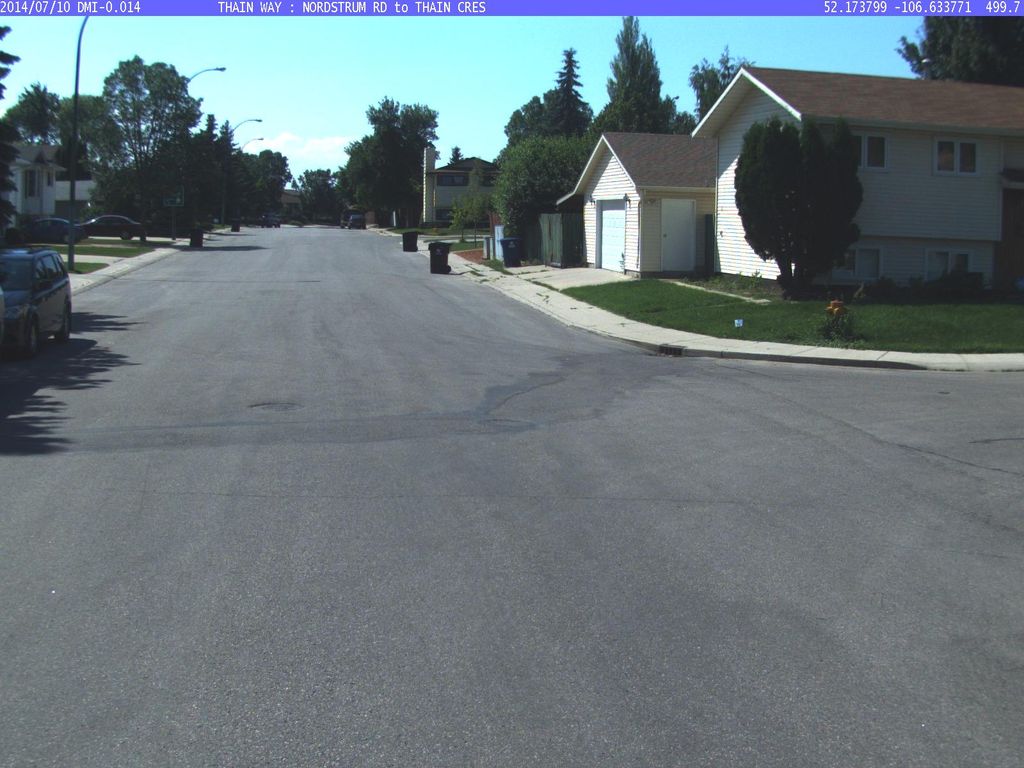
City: saskatoon